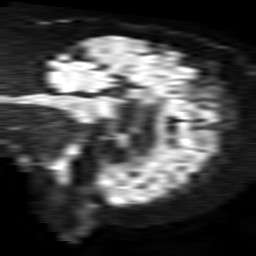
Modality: TRACE
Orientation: sagittal
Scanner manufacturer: philips
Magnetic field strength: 1.5 T
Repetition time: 3.88 s
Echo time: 0.09955 s